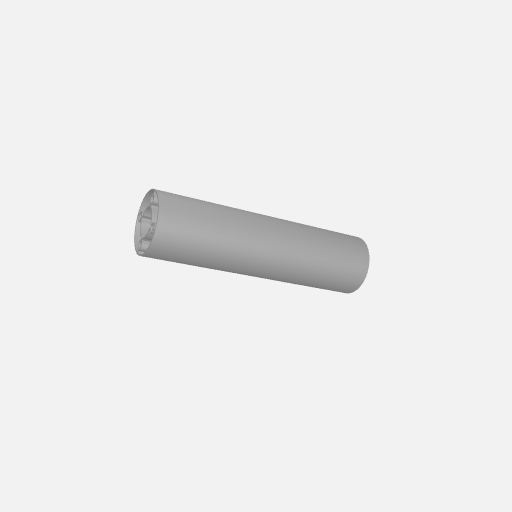
Part: GoTUBE120